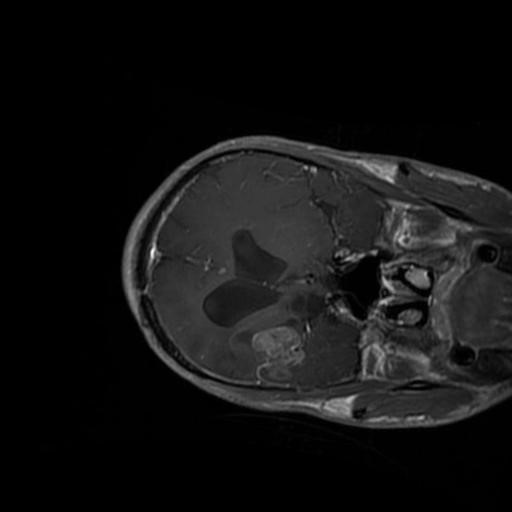
Label: brain_glioma